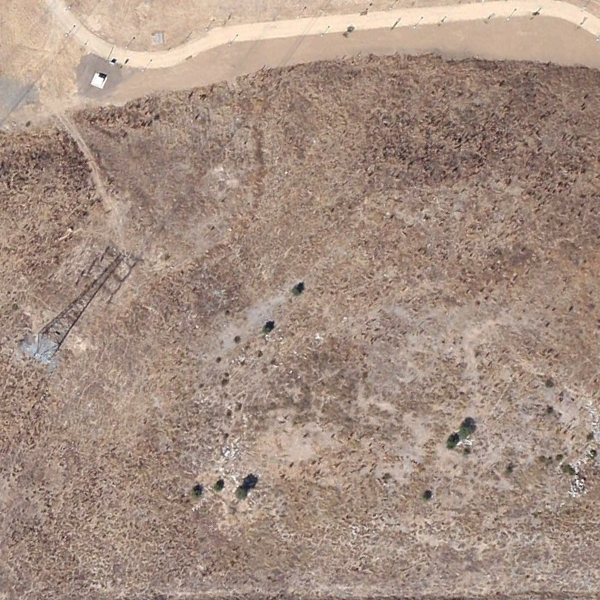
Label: BareLand